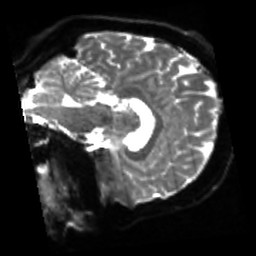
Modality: sbref
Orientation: sagittal
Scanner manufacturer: siemens
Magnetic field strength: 3 T
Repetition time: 4 s
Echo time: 0.0594 s